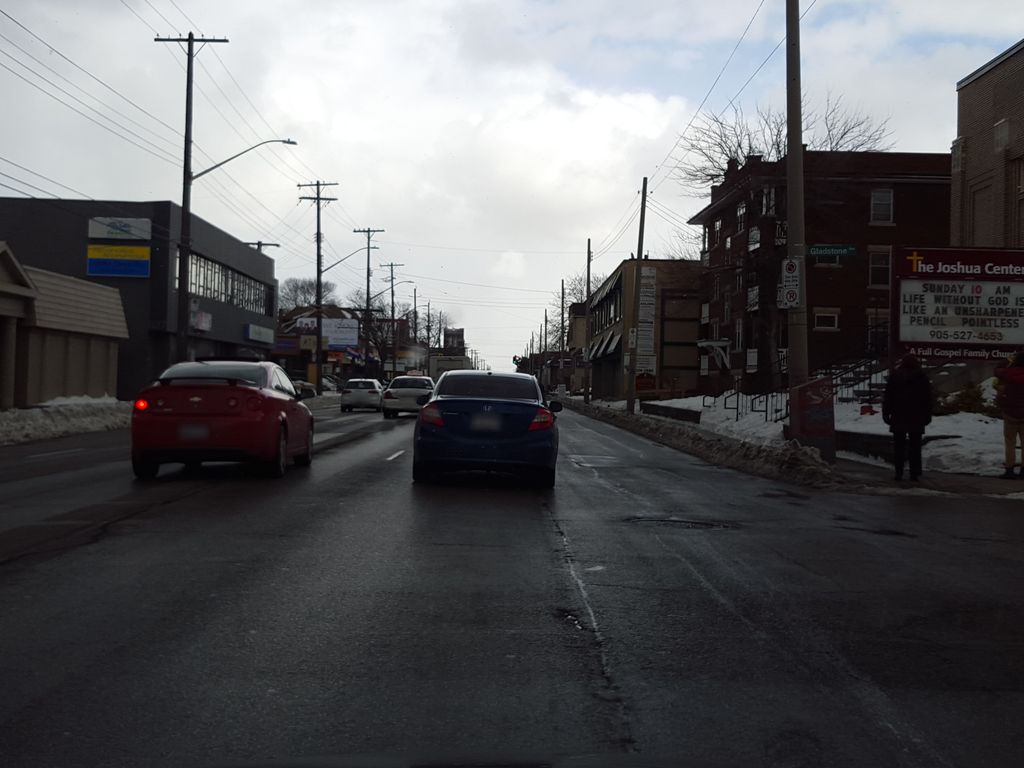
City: hamilton